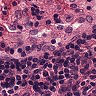
Metastatic tissue present: no